Question: I read this code in the K&R C programming book. I get these weird boxes in place of words. Why so? Also please explain the if statement of this program why did he passed argv as a parameter during fileopen. I have opened files with "path" instead of argv but this command line vector argument makes it worse for me to understand. What is *argv[] here? I don't think i haven't fed any string to argv[index] so far. Its little confusing for me. Thanks in advance.

'''
#include <stdio.h>
/* cat: concatenate files, version 1 */
main(int argc, char *argv[])
{
FILE *fp;
void filecopy(FILE *, FILE*);
if(argc==1) /*No optional argument so printing stdin and stdout*/
filecopy(stdin, stdout);
while(--argc0)
if((fp= fopen(*++argv, "r")) == NULL){
printf("Cat: can't open %s
", *argv);
return 1;
}else{
filecopy(fp, stdout);
fclose(fp);
}
return 0;
}
/*filecopy program to copy file a to b*/
void filecopy(FILE *a, FILE *b){
while(c=getc(a) != EOF)
putc(c,b);
}
'''
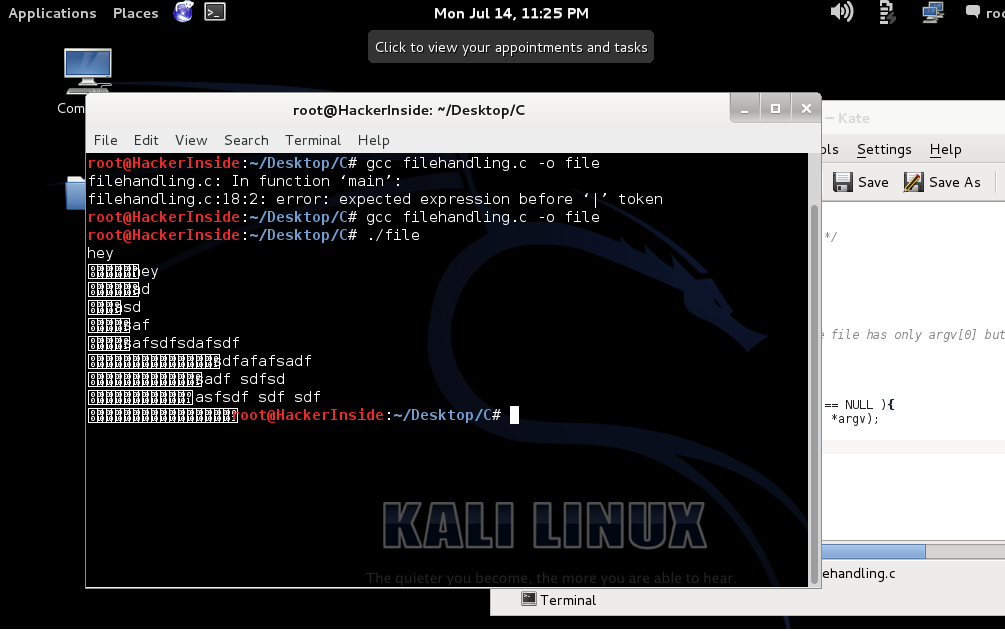
Answer: It appears you made some errors copying the program from K&R..
..and they are causing your problems.
Specifically, this code:
'''
while(c=getc(a) != EOF)
putc(c,b);
'''
Should be:
'''
int c;
while((c=getc(a)) != EOF)
putc(c,b);
'''
The issue is that the assignment operator ('=') has a lower order of evaluation
than the not-equal operator ('!=') .